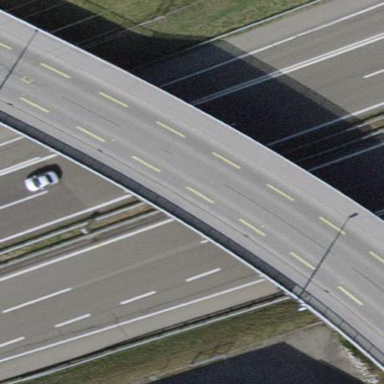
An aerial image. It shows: Man-made bridge.